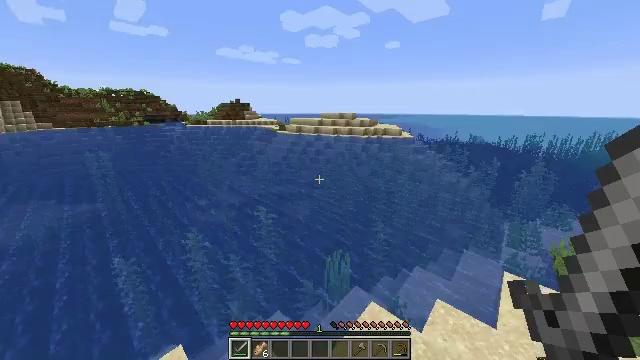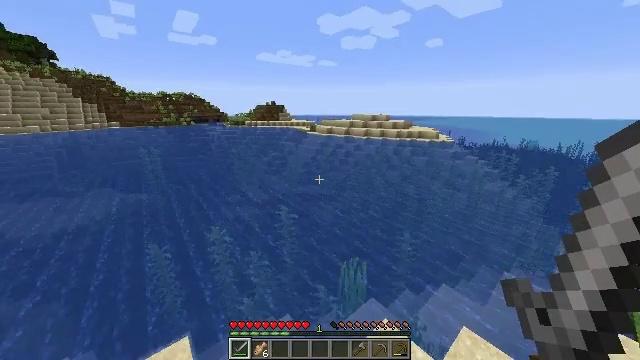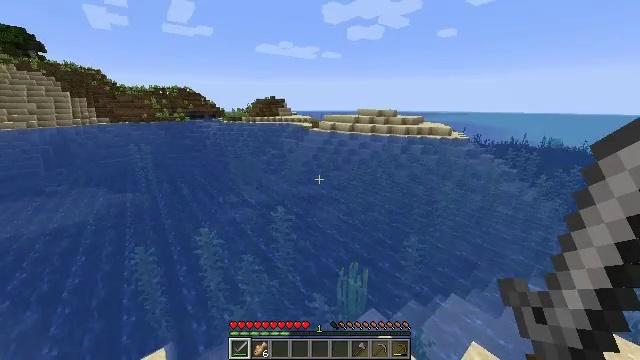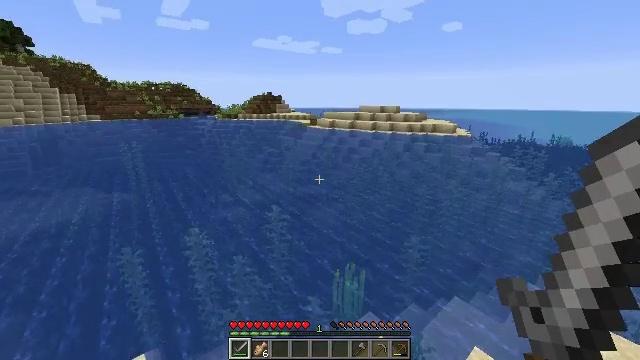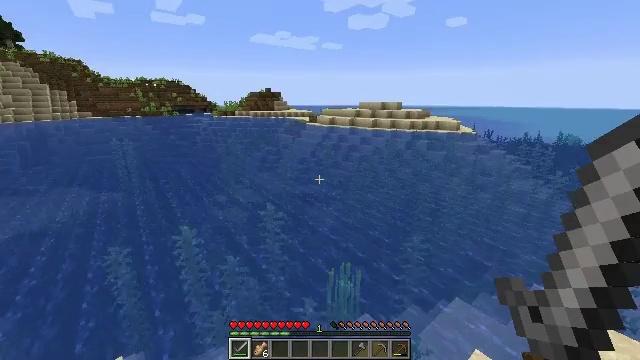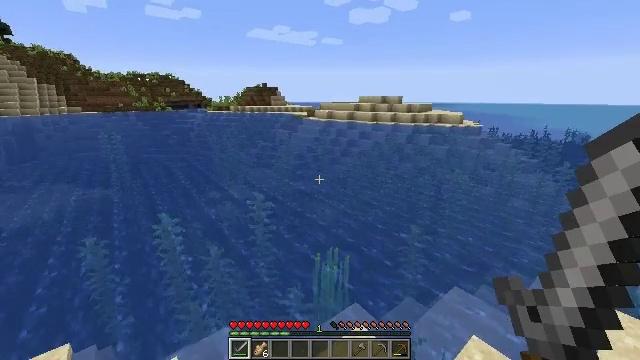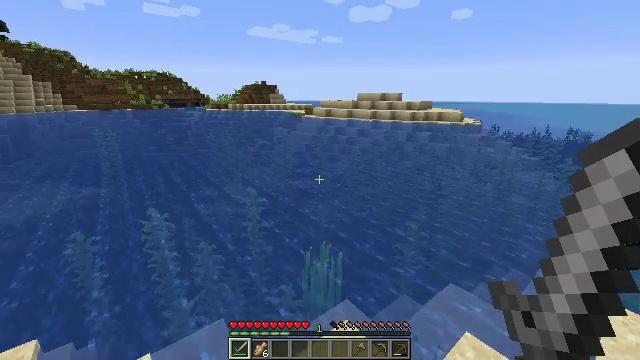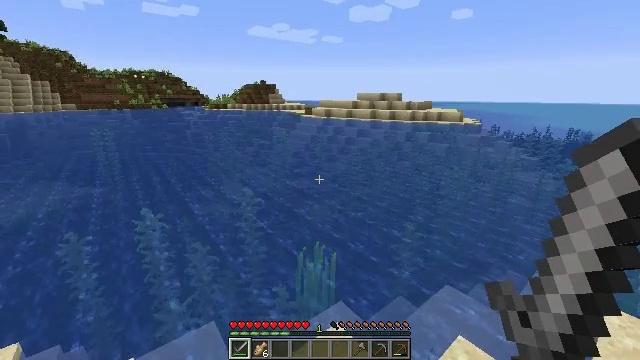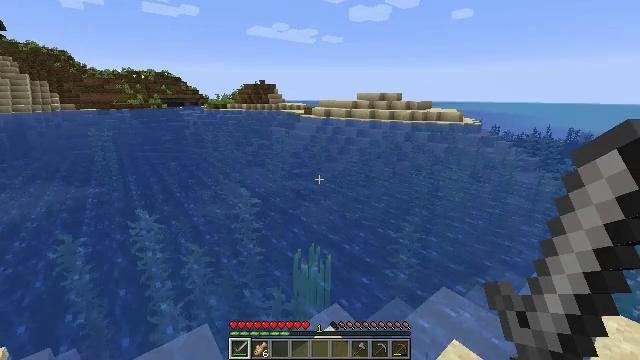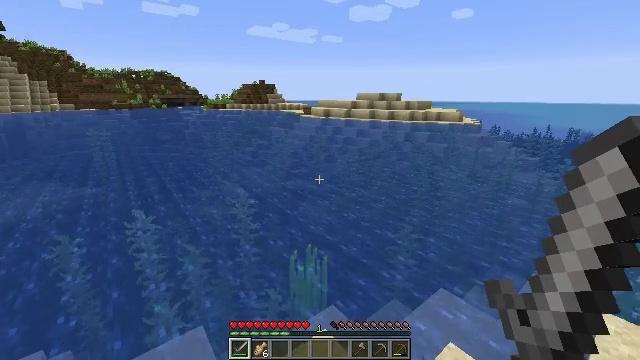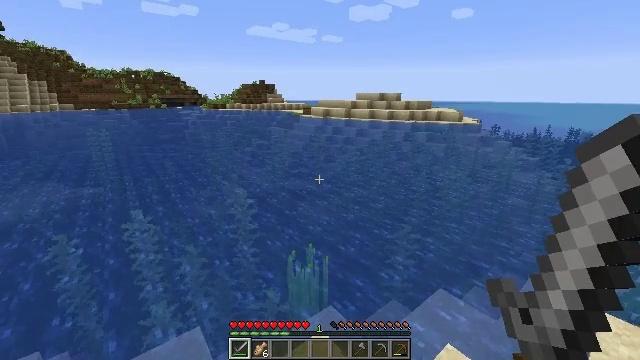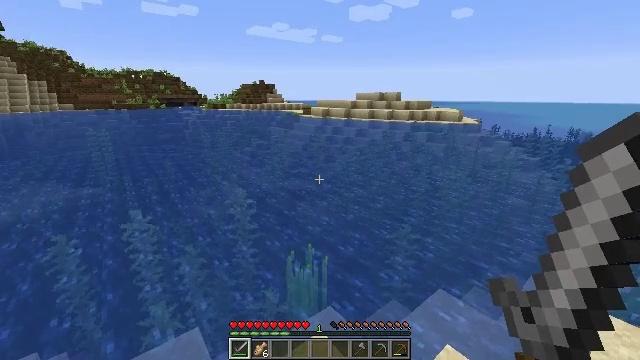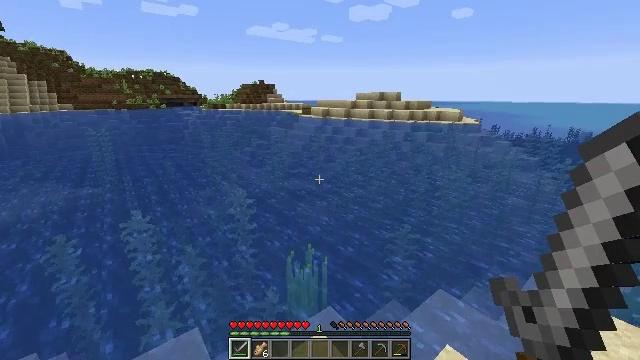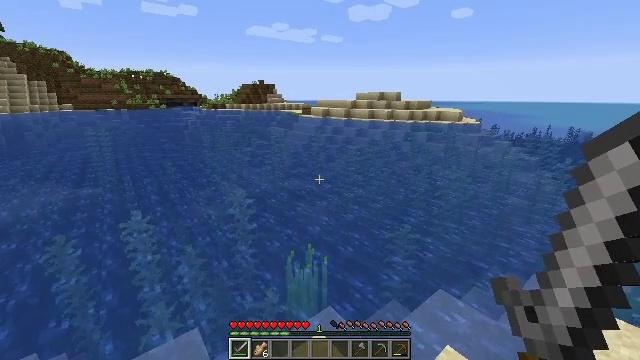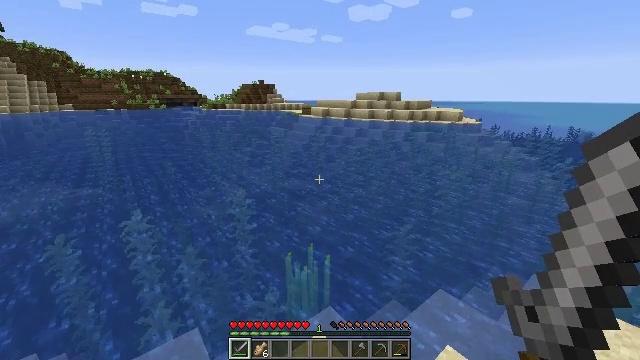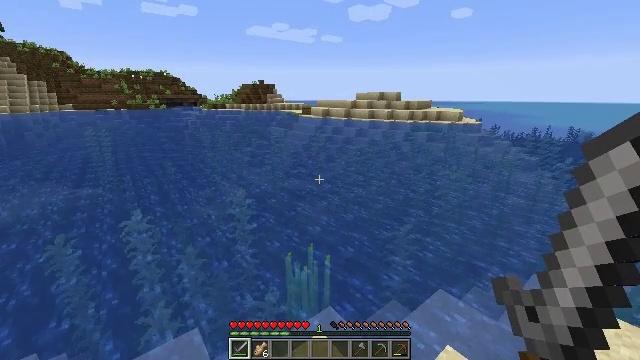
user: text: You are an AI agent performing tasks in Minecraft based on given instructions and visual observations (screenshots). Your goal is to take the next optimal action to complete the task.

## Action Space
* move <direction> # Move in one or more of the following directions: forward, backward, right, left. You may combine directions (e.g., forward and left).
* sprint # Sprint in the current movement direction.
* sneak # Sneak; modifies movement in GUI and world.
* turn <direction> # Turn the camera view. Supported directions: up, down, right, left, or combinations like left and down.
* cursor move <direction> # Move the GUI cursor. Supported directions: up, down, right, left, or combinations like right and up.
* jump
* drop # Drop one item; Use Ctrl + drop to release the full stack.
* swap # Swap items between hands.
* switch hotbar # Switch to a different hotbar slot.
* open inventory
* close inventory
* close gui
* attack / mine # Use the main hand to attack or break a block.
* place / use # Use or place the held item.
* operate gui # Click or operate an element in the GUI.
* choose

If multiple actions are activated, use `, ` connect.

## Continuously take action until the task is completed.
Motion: motion action
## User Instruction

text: Kill mobs in water.
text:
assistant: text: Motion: turn left
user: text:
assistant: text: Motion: no_op
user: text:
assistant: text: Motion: no_op
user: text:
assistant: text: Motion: no_op
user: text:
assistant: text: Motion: no_op
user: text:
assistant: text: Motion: no_op
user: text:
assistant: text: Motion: no_op
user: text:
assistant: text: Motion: no_op
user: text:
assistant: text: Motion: no_op
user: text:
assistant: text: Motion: no_op
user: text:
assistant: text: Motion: no_op
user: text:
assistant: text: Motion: no_op
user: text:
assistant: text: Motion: no_op
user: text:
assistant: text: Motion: no_op
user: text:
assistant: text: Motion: no_op
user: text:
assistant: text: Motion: no_op
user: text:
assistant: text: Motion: no_op
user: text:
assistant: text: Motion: no_op
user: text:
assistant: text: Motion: no_op
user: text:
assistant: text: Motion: no_op
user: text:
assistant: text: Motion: no_op
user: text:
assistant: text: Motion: no_op
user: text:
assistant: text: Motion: no_op
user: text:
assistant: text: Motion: move forward
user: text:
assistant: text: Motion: move forward
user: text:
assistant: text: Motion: no_op
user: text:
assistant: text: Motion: move forward
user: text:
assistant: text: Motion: move forward
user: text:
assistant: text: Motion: move forward
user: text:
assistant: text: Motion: move forward, jump